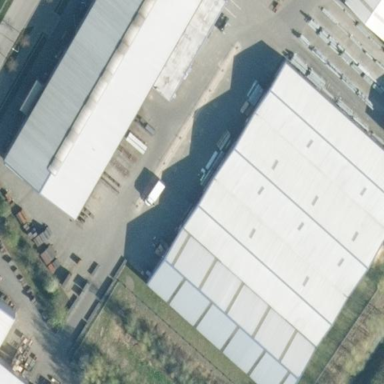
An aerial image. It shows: Industrial building.